Question: How do you disable client-side JS form field validation in Django's admin, specifically for URLFields?
I have a client that doesn't want to enter "http://" for all URL fields, which seems reasonable. This is easy to do with the server-side form validation, but the client-side still prevents the form from being submitted unless the user enters "http://". How do I turn that off, just for that field? I'm looking through the code for models.URLField/forms.URLField/URLValidator, but I don't see an easy way to turn it off without reimplementing the widget.
Edit: Example of the JS validation I want to disable.

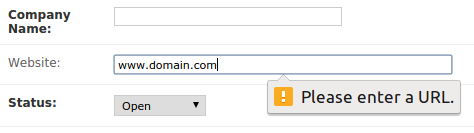
Answer: As I said in the comment, Django doesn't do any client-side validation. The error you're seeing is coming from the browser's own HTML5 validation: see <URL> for an example and explanation.
You can disable HTML5 validation by adding 'novalidate' to the surrounding 'form' element.